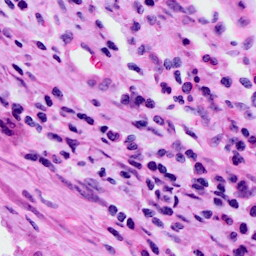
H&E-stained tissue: Cervix